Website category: sports
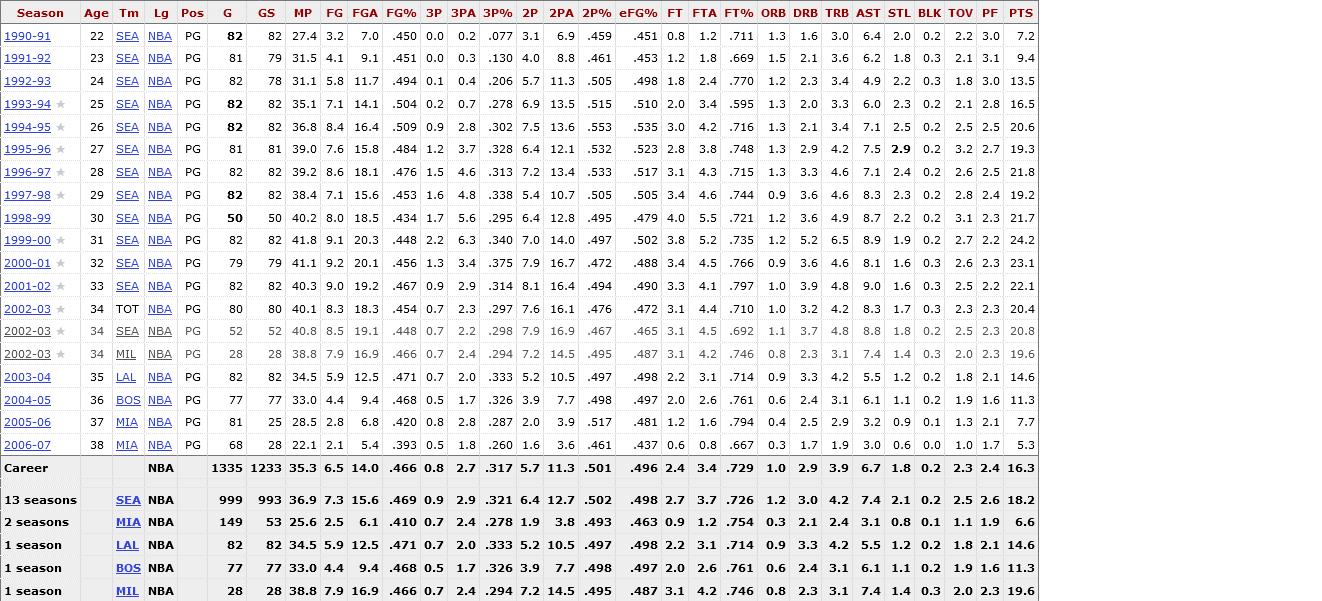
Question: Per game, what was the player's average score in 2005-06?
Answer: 7.7